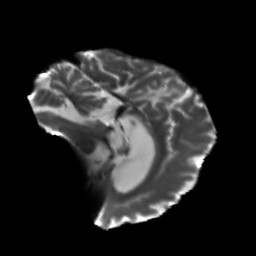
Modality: T2w
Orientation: sagittal
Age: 51
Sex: male
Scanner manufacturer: siemens
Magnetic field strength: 3 T
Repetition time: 5.25 s
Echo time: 0.08 s